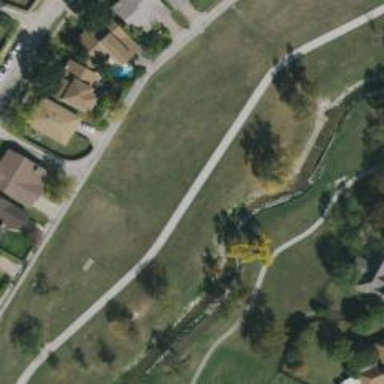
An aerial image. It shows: Disc golf basket.